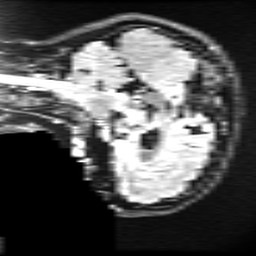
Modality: FLAIR
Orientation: sagittal
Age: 26
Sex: female
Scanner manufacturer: ge
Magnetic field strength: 3 T
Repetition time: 11 s
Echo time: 0.1497 s